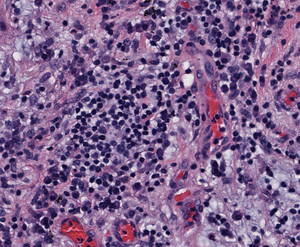
Tumor epithelial tissue: no
Tumor-associated stroma tissue: yes
Normal tissue: no